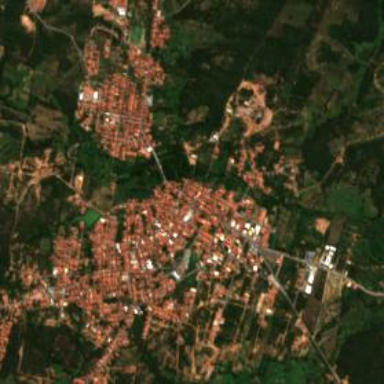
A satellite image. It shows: Town.